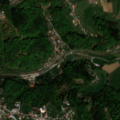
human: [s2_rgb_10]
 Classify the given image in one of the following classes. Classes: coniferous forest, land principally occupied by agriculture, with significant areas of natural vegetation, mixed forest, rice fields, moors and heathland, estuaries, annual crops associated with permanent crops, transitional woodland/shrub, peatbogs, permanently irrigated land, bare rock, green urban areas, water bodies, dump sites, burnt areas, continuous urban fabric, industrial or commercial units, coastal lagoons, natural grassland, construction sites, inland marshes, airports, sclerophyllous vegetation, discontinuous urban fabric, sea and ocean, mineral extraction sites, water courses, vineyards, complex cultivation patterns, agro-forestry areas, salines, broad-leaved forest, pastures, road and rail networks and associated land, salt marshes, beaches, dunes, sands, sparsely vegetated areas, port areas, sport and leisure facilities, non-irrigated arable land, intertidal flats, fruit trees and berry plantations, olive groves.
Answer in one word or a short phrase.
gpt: discontinuous urban fabric, pastures, complex cultivation patterns, mixed forest